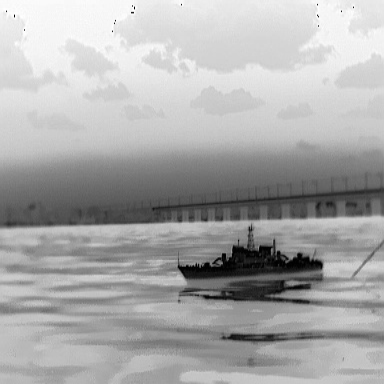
There is a warship in the infrared image.